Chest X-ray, PA view. Patient: 61 years old, sex F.
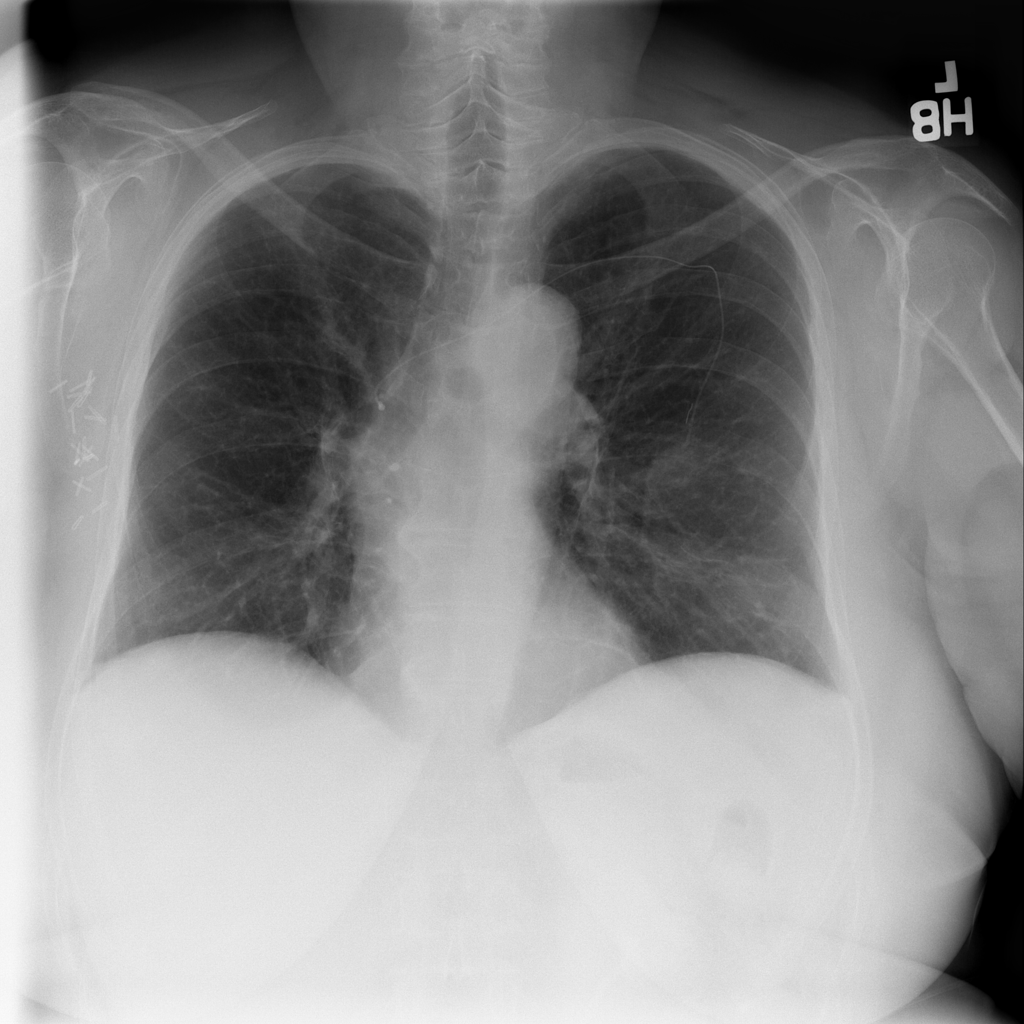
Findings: No Finding